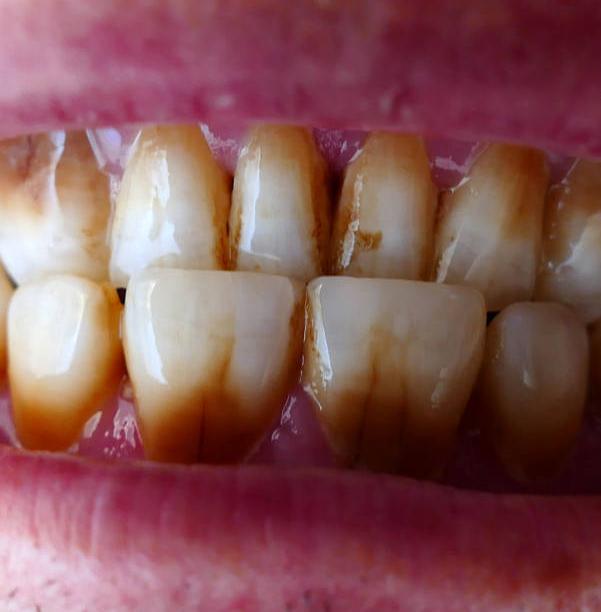
Condition: Calculus